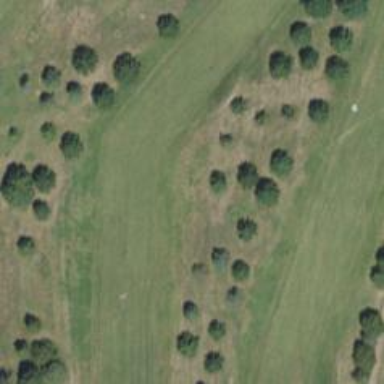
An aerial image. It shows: Golf hole.